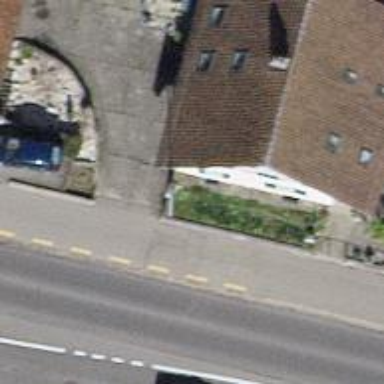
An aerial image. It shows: Building with tile roof.